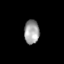
Tissue: lung
Cell type: Epithelial cells
Senescence score: 0.1682
Nuclear area (px): 352
Mean DAPI intensity: 159.335